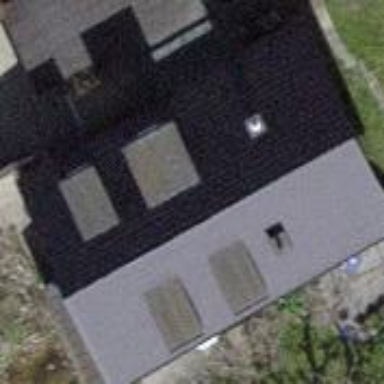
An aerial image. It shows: Residential building with gabled grey roof.